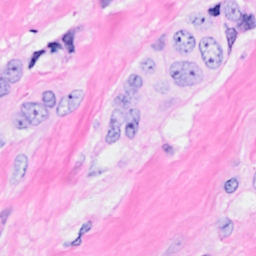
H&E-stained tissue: Breast